Lunar surface albedo tile
Center latitude: 28.94
Center longitude: 10.616
Resolution (meters per pixel, mean): 169.72
Tile area (km^2): 29986.35
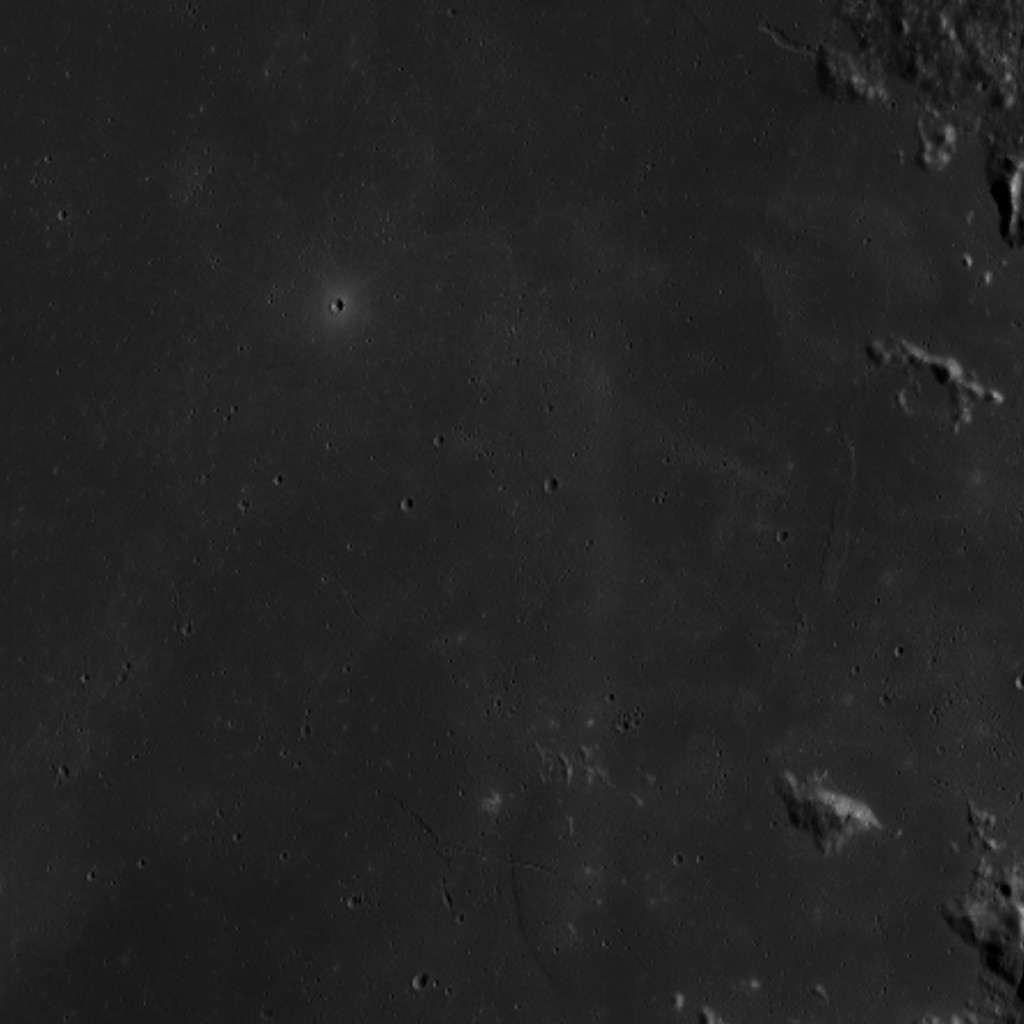